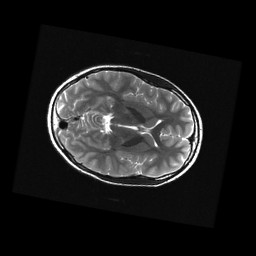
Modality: T2w
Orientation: axial
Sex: female
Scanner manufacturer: ge
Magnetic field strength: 3 T
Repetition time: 5 s
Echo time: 0.1004 s